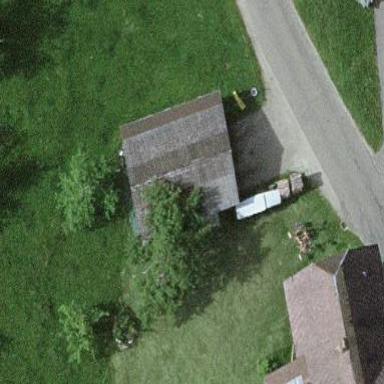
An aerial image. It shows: Shed building.